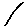
Label: line